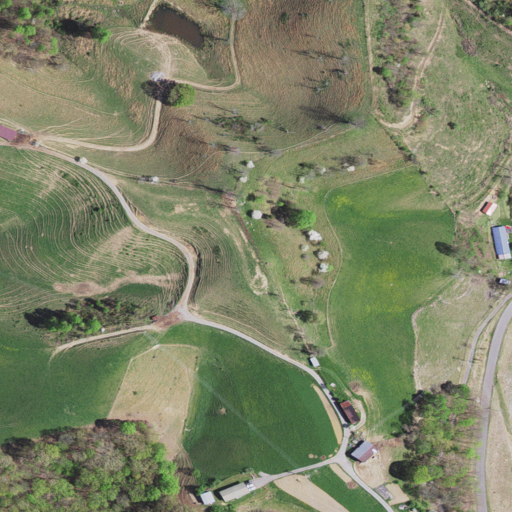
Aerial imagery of ridge(s) in Virginia named Fletcher Ridge containing pasture, deciduous forest, low intensity development, open development, and medium intensity development